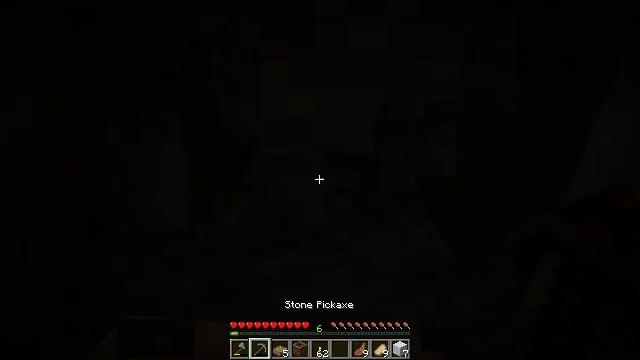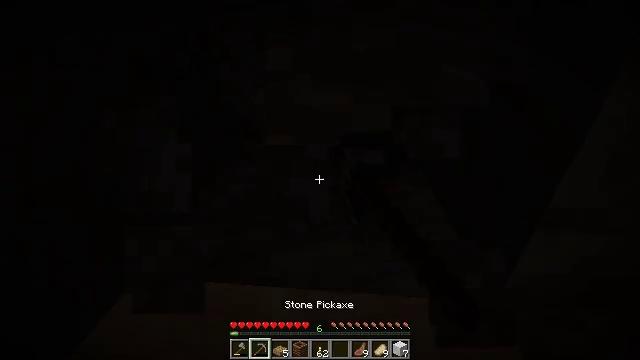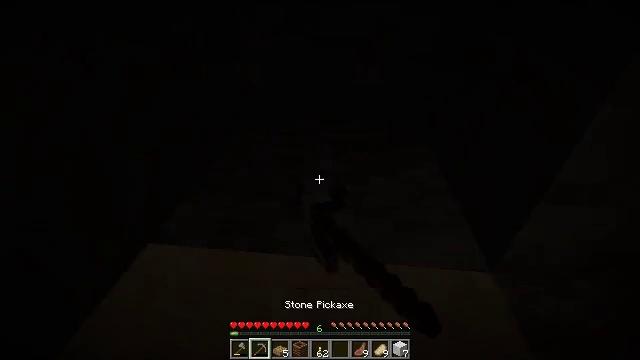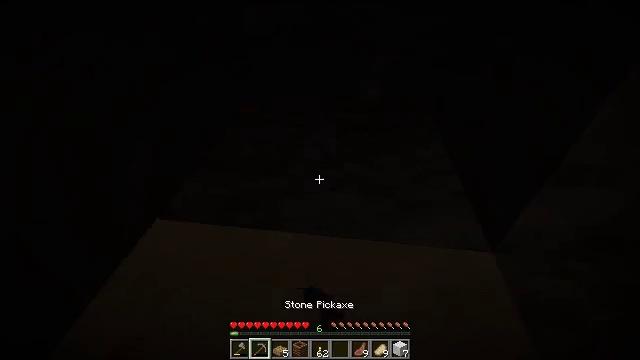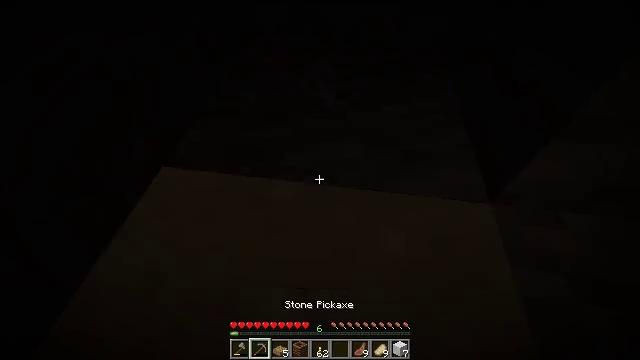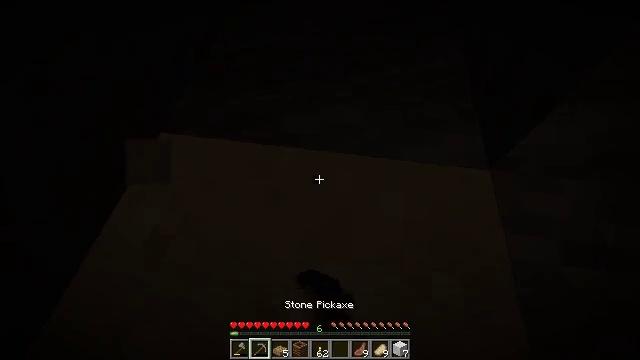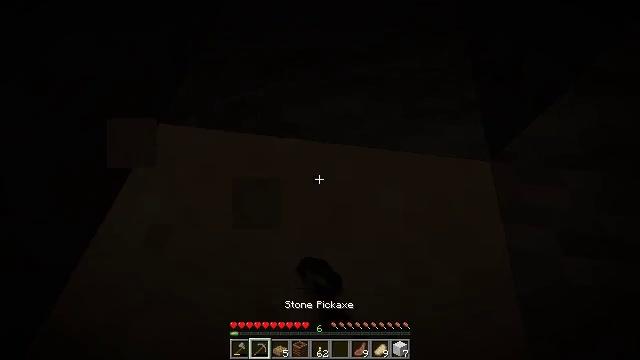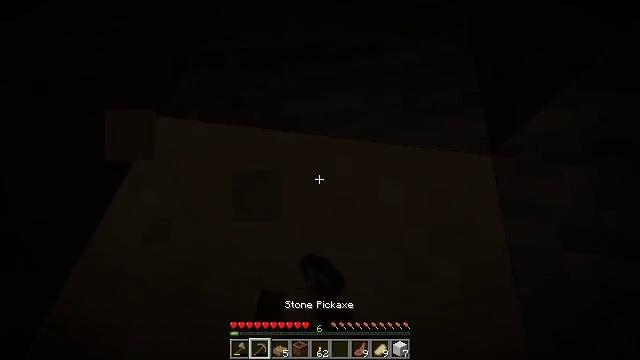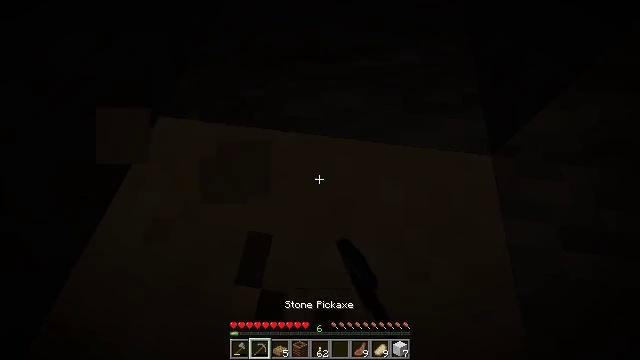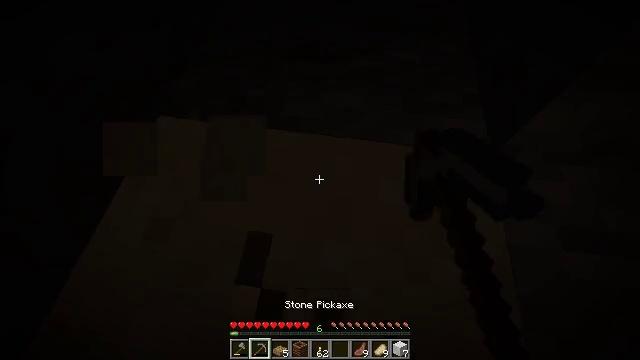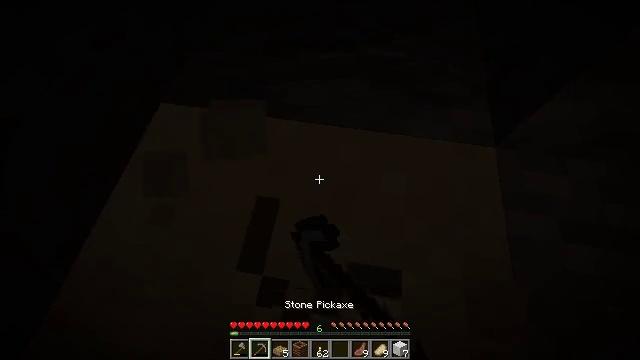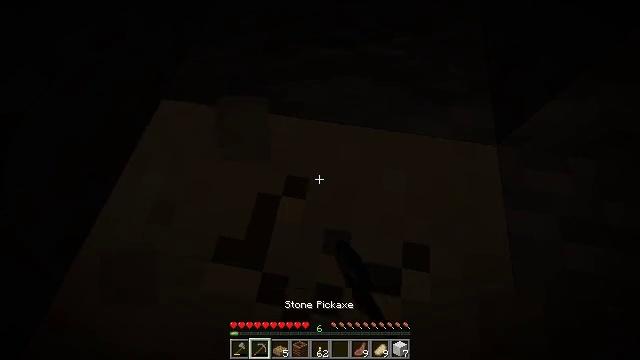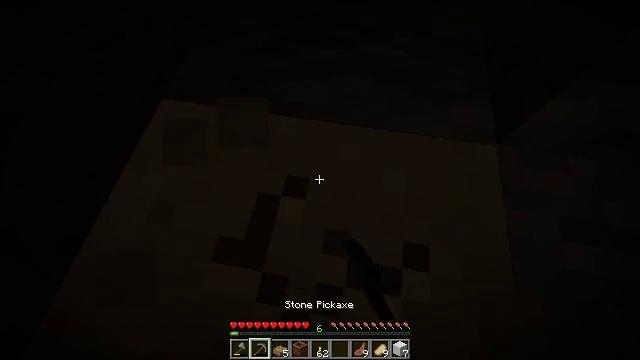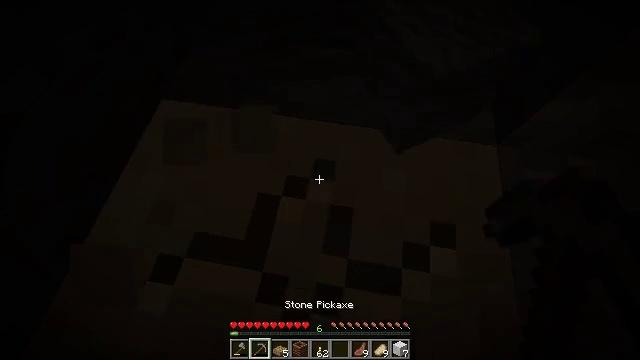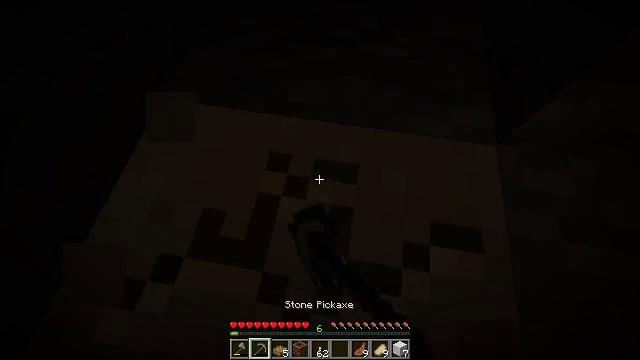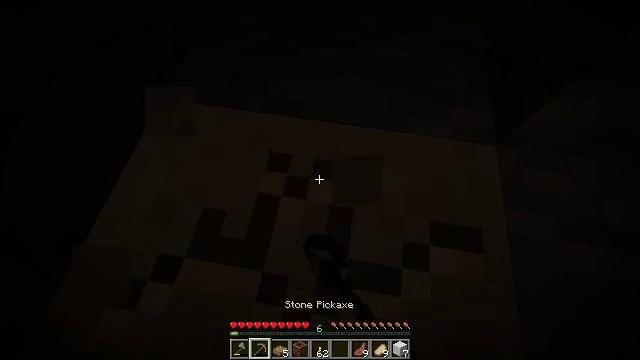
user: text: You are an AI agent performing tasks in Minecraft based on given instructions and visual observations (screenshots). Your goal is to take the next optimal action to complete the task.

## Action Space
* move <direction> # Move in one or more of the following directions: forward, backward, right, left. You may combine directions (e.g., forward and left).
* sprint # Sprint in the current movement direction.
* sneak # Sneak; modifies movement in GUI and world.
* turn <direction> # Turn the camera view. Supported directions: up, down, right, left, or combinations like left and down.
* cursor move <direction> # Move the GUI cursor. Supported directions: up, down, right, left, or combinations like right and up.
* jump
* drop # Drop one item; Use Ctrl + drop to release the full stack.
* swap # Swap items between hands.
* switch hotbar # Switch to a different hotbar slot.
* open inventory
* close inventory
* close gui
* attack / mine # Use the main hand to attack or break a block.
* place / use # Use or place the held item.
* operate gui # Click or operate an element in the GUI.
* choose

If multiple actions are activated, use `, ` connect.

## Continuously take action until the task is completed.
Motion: motion action
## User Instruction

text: Attack the ground to gather sand.
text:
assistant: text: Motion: turn down, attack / mine
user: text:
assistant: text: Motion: turn left and down, attack / mine
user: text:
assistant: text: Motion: turn left and down, attack / mine
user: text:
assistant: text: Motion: turn left and down, attack / mine
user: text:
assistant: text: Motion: turn down, attack / mine
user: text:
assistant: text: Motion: turn down, attack / mine
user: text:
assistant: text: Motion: turn down, attack / mine
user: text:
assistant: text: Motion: attack / mine
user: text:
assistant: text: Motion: attack / mine
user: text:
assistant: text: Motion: turn down, attack / mine
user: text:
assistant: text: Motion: attack / mine
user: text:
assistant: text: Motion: attack / mine
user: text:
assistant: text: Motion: attack / mine
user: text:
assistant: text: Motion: attack / mine
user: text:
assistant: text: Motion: attack / mine
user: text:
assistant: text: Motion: attack / mine
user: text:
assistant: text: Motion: attack / mine
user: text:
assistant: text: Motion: attack / mine
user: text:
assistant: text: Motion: attack / mine
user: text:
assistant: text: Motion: attack / mine
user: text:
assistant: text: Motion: attack / mine
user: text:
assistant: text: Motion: attack / mine
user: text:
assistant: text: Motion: attack / mine
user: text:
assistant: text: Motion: turn up, attack / mine
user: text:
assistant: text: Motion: attack / mine